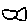
Label: fish